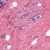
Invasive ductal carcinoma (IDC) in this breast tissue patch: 1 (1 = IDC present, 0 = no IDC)